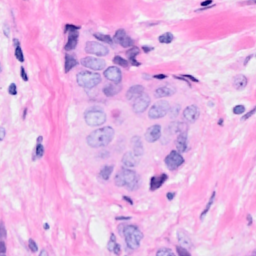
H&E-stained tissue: Breast